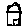
Label: house